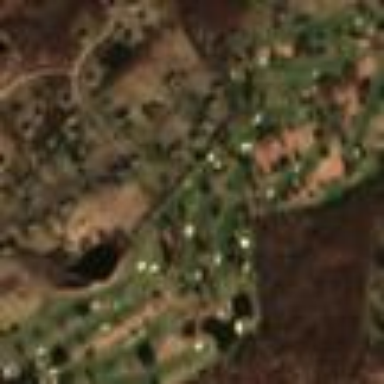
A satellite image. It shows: Designated golf cartpath for service vehicles.